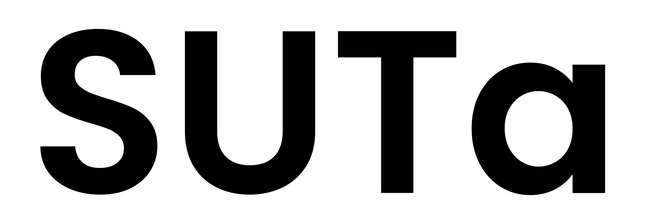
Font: Poppins-SemiBold